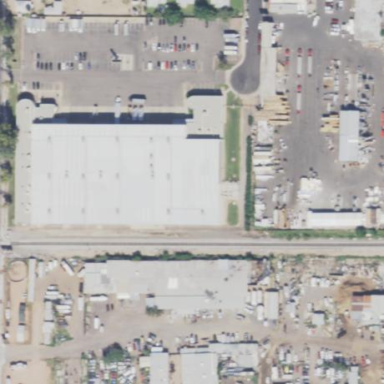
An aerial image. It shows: Warehouse.